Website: macys
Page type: customer-info-address
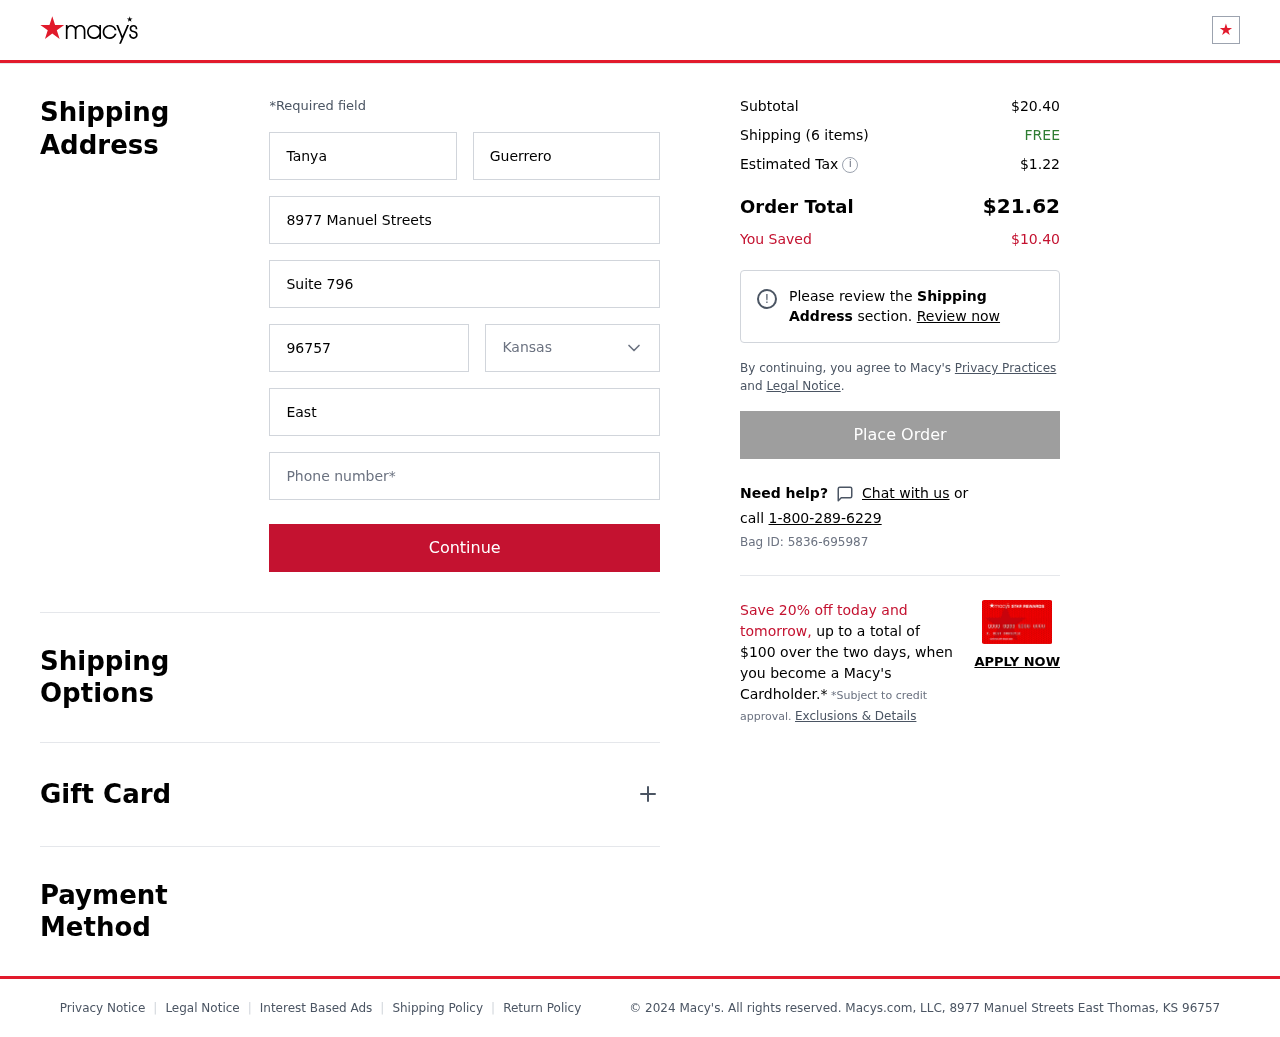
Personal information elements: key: PII_CITY
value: East Thomas
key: PII_FIRSTNAME
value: Tanya
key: PII_LASTNAME
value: Guerrero
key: PII_PHONE
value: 5675311796
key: PII_POSTCODE
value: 96757
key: PII_STATE
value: Kansas
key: PII_STREET
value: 8977 Manuel Streets
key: PII_STREET2
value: Suite 796
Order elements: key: ORDER_SUBTOTAL
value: $20.40
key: ORDER_NUM_ITEMS
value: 6
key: ORDER_SHIPPING_COST
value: FREE
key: ORDER_TAX
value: $1.22
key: ORDER_TOTAL
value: $21.62
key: ORDER_SAVINGS
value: $10.40
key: ORDER_BAG_ID
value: Bag ID: 5836-695987